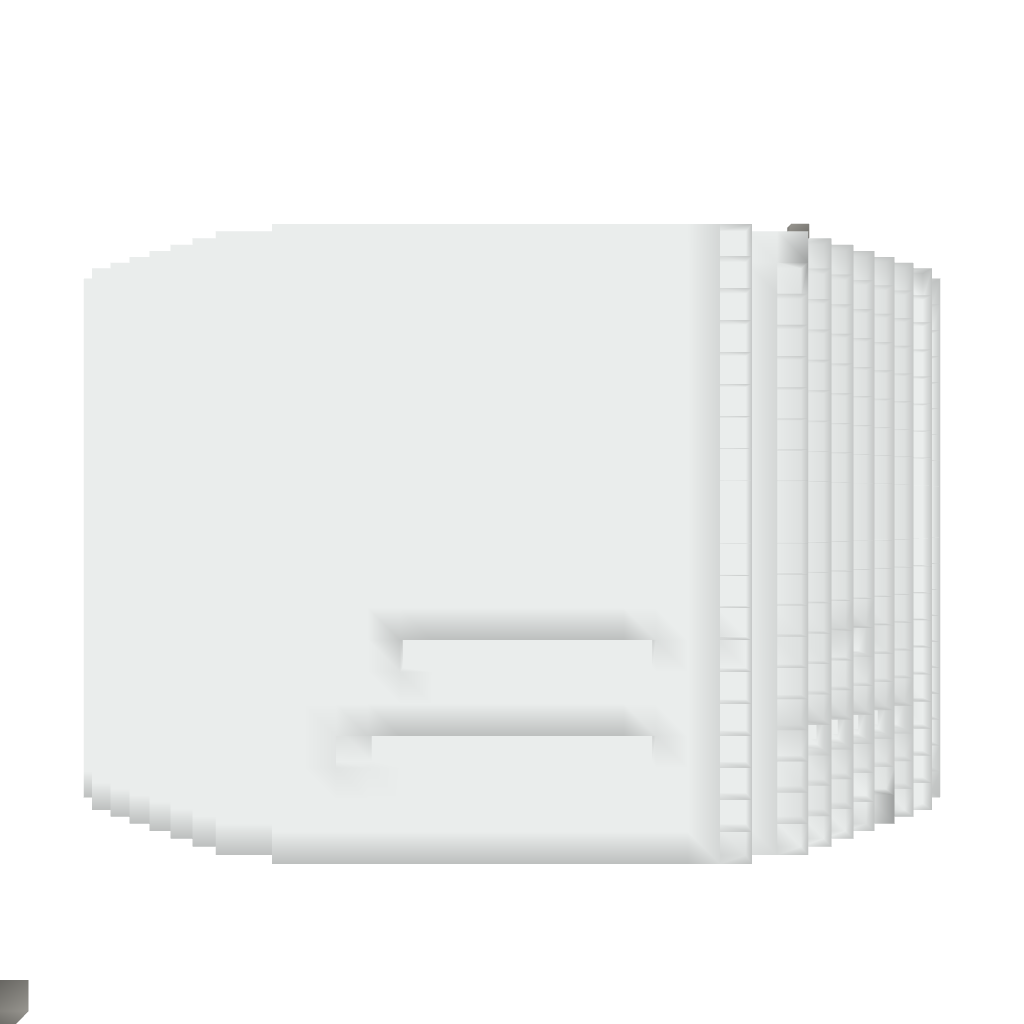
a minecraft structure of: Toilet paper